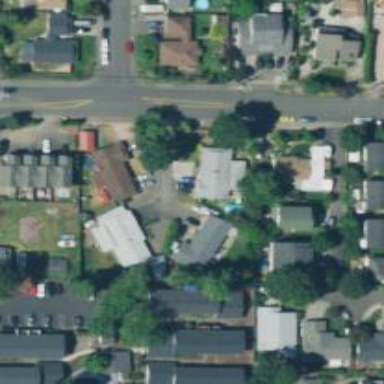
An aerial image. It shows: This residential area consists of single-family homes.